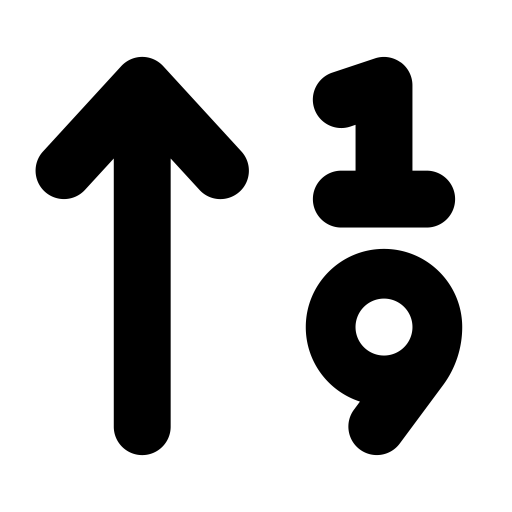
Tags: icon, FontAwesome, fa-icon, solid, arrow, up, 1, 9